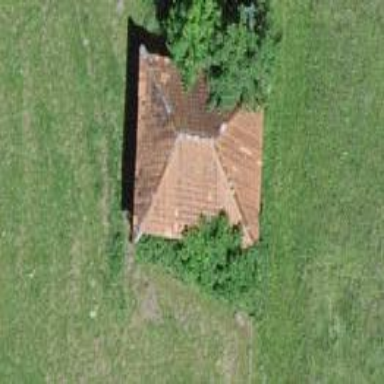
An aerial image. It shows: Barn.